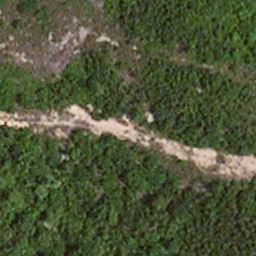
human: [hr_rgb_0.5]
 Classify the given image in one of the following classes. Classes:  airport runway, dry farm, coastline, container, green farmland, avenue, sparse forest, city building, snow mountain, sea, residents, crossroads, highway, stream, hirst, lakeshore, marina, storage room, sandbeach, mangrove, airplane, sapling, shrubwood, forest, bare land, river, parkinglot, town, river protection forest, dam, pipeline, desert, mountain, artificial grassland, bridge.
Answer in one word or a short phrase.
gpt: avenue